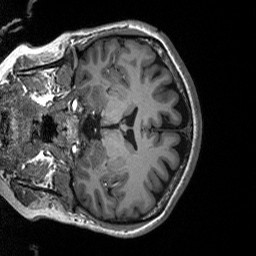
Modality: T1w
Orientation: coronal
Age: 41
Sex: female
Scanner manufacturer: siemens
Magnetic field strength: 3 T
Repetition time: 2.53 s
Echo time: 0.00219 s